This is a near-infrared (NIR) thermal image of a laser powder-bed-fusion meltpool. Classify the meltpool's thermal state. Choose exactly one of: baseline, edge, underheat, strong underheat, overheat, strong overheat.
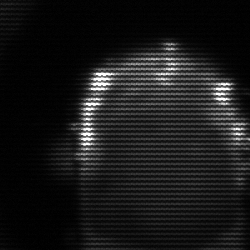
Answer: baseline